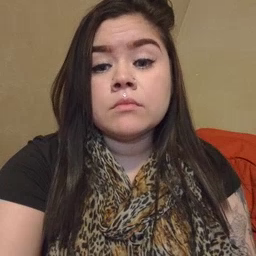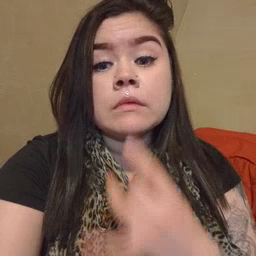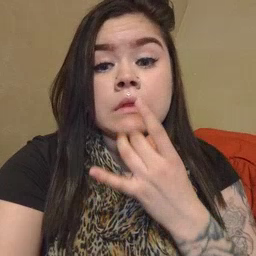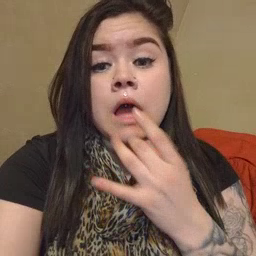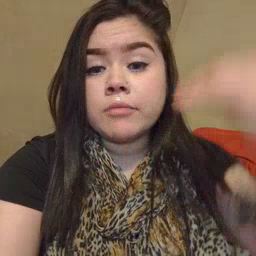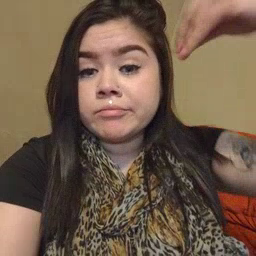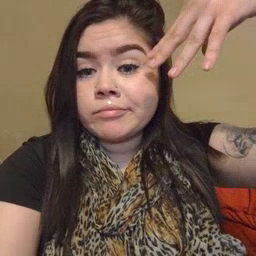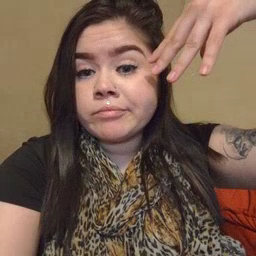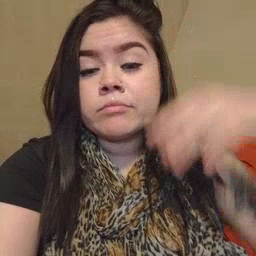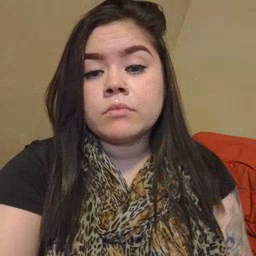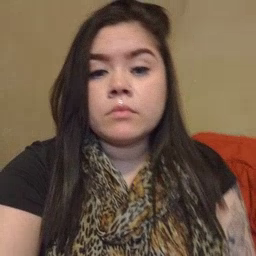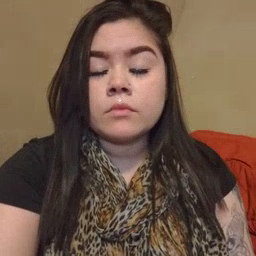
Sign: lamp